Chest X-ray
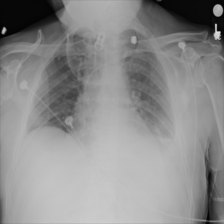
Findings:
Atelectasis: negative
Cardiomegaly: negative
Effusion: negative
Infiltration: negative
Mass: negative
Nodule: negative
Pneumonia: negative
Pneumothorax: negative
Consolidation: negative
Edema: negative
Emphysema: negative
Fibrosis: negative
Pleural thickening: negative
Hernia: negative